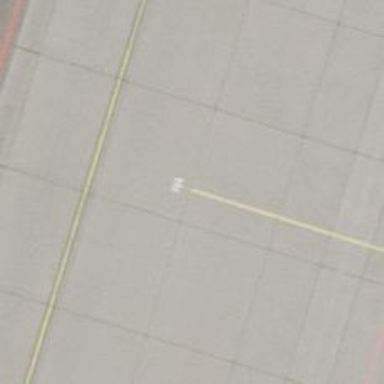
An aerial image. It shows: Airport parking position.